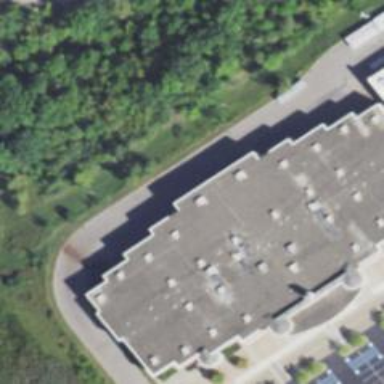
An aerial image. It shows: Building.